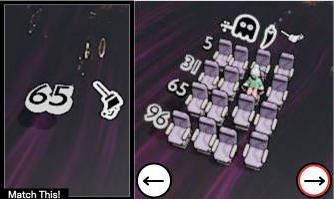
Task: seats
Answer: no